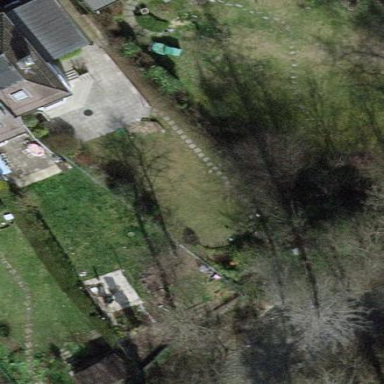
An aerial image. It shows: Garden surrounded by fence.